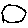
Label: circle